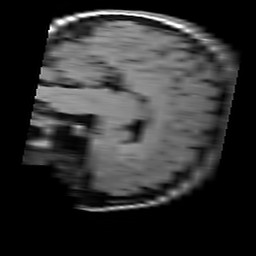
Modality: T1w
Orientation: sagittal
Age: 23
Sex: female
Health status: healthy
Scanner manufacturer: siemens
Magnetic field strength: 3 T
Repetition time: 4.1 s
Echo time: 0.0085 s